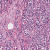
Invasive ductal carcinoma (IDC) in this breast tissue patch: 1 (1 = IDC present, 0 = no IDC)